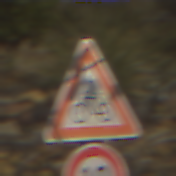
Verkehrszeichen: RadverkehrRechts
Zusatzzeichen unten: Geschwindigkeit10
Umgebung: Outdoor, RoadRail
Tageszeit: MorningAfternoon
Wetter: PartlyCloudy
Licht: Natural
Jahreszeit: NotSpecified
Kontrast: HighContrast